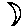
Label: moon